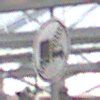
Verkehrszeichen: EndeUeberholverbotKraftfahrzeuge
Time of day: Midday
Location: Roofed (Special)
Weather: Overcast
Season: NotSpecified
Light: Natural